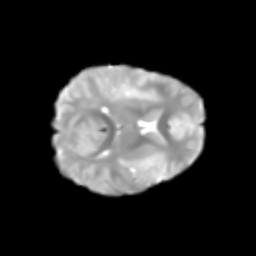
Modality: T2w
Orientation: axial
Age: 6
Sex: male
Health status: healthy